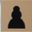
Piece: bP